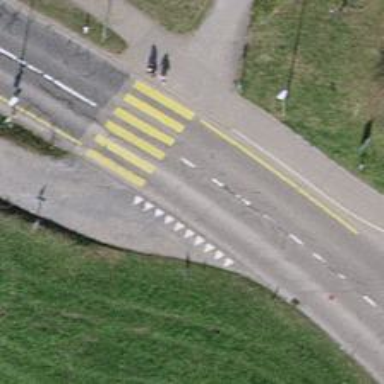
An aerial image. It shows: Uncontrolled crossing on the road.